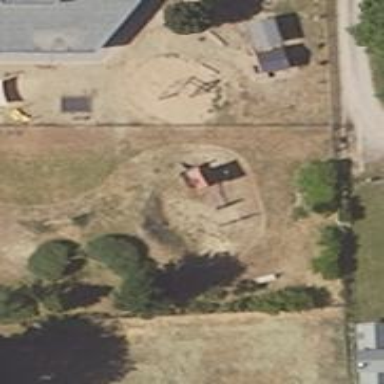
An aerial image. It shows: Playground with slide.